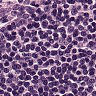
Metastatic tissue present: no